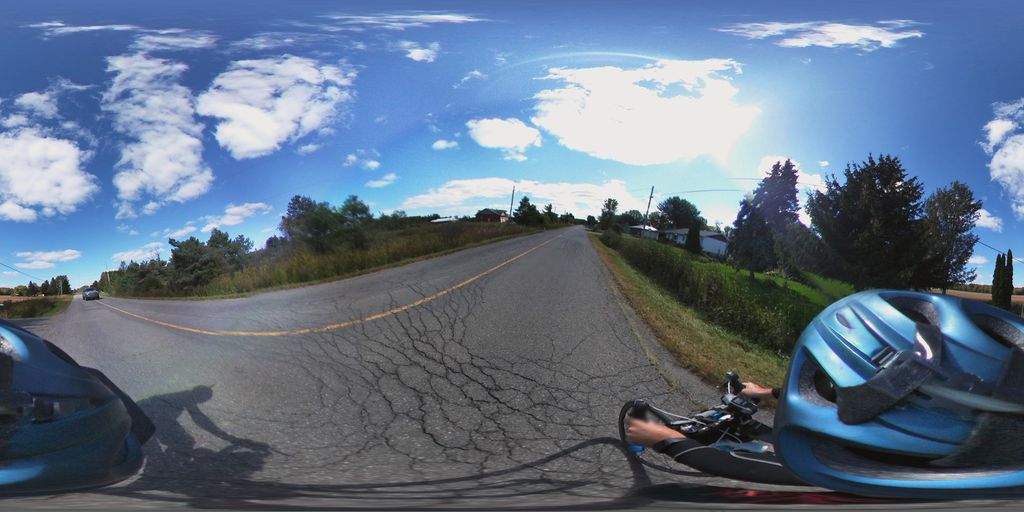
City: ottawa-gatineau